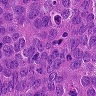
Metastatic tissue present: yes